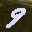
Label: 9